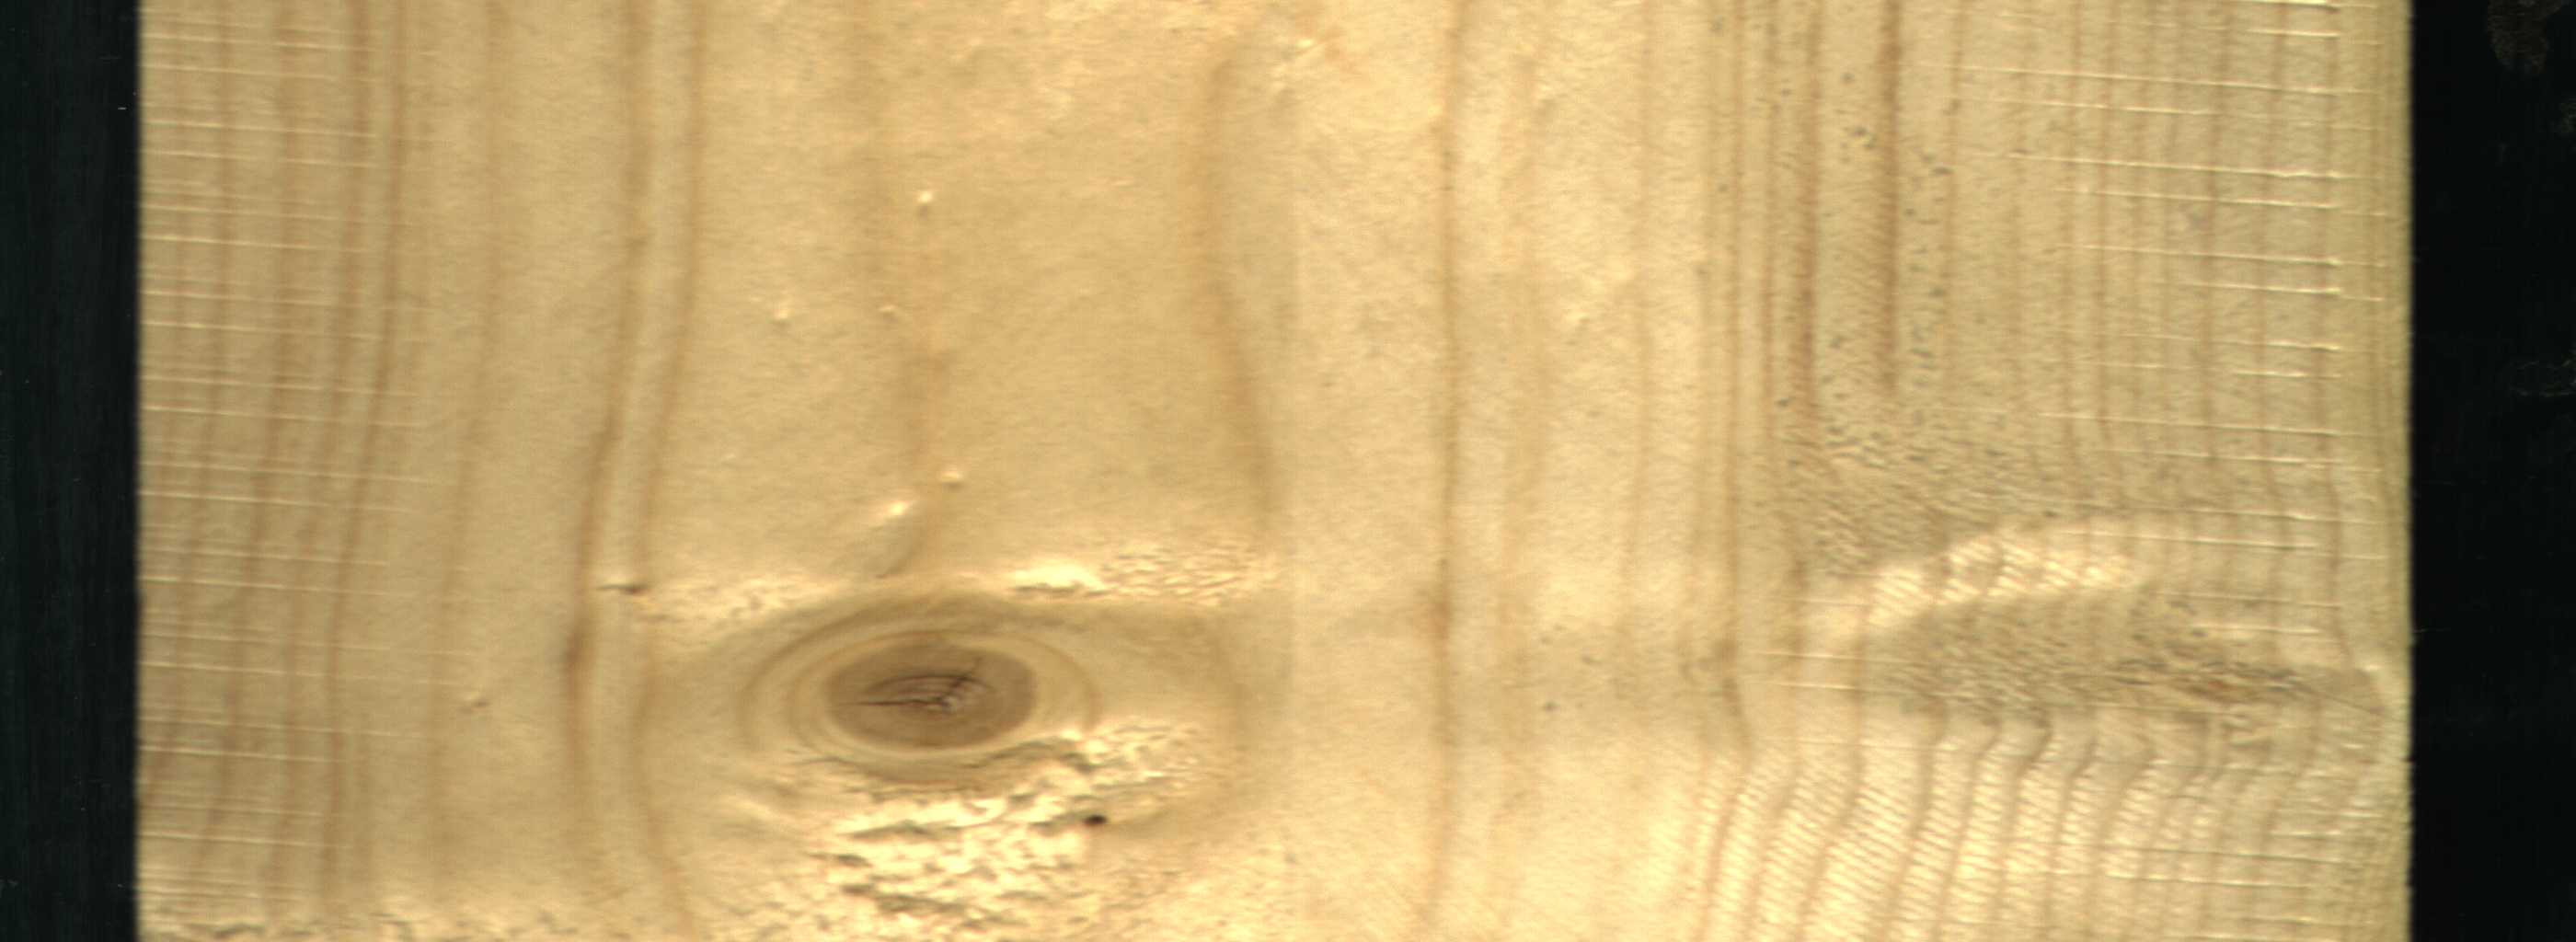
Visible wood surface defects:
knot_with_crack
Live_Knot